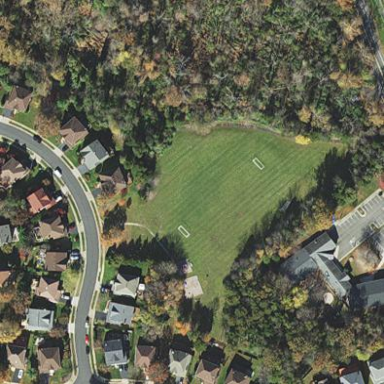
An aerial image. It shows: Soccer pitch designated for leisure and sports activities.